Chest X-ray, AP view. Patient: 42 years old, sex M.
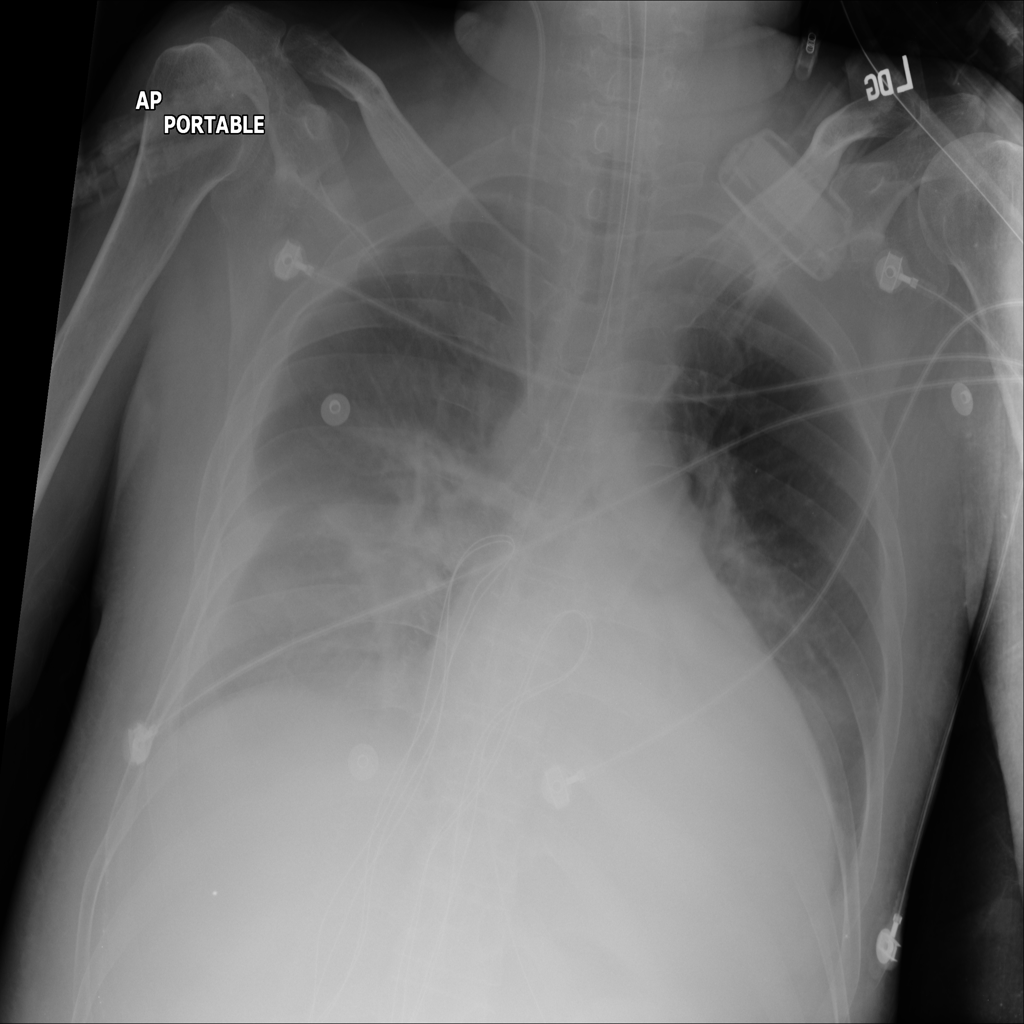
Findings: No Finding